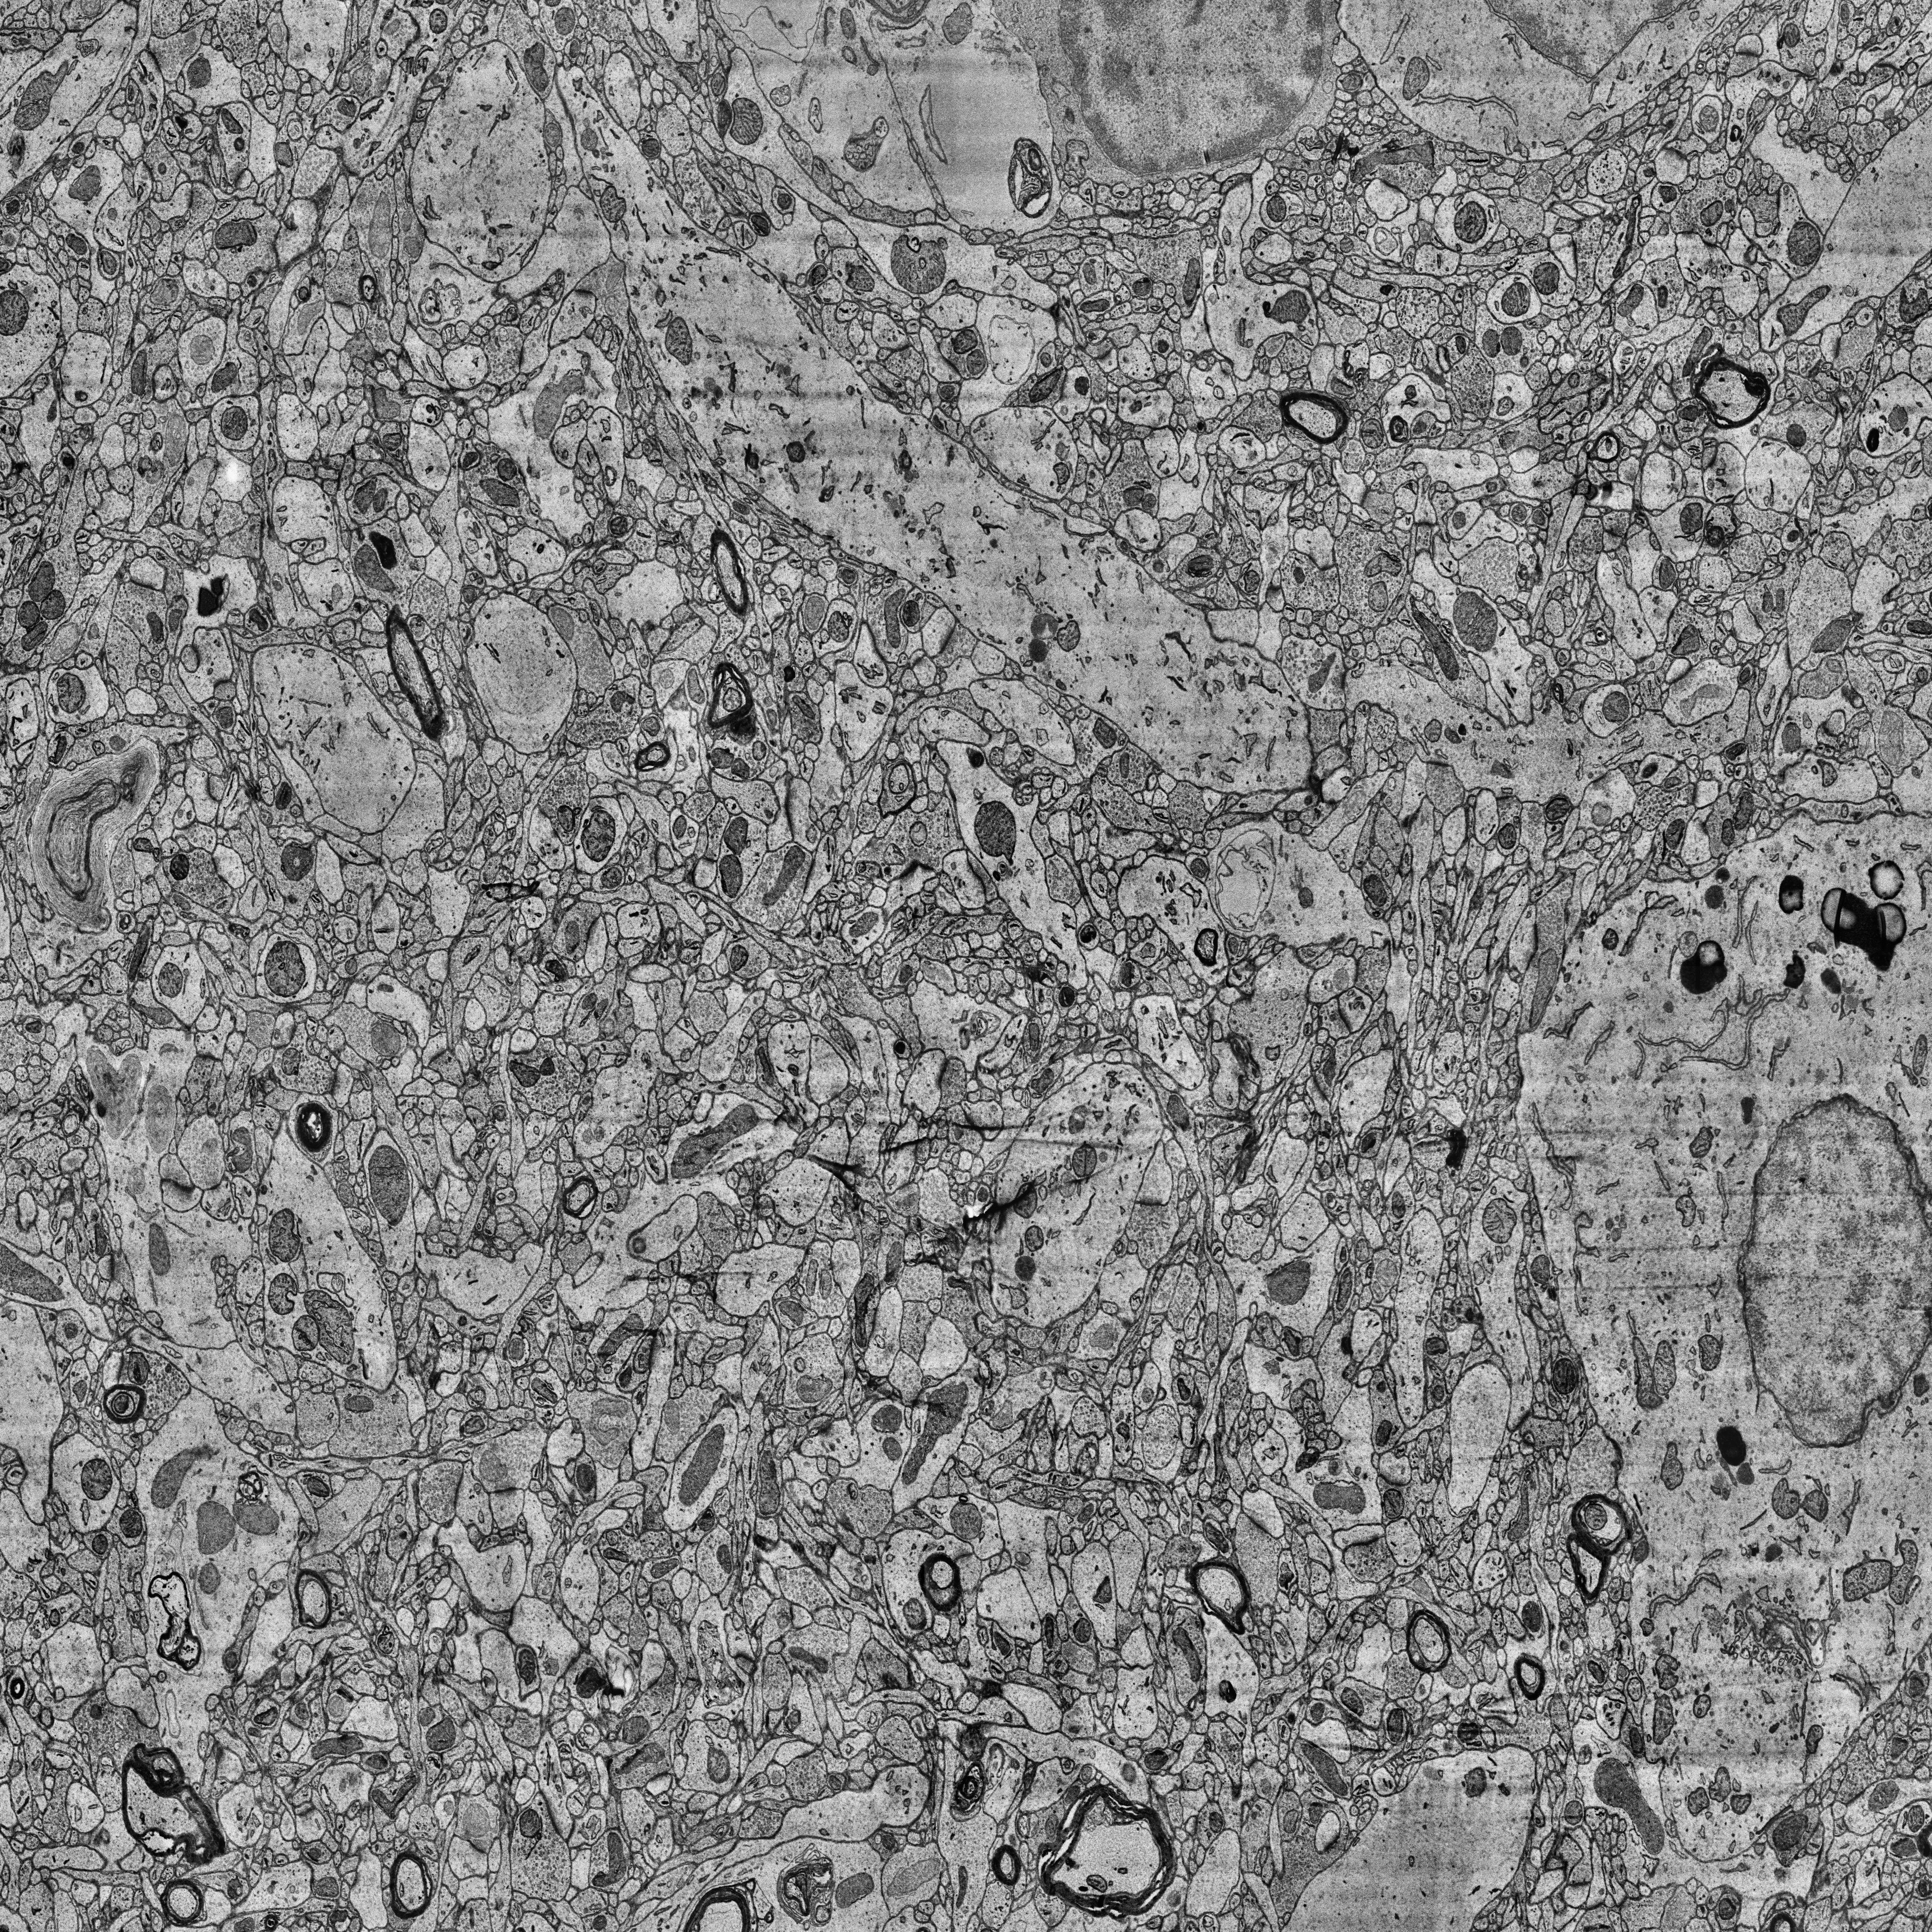
Electron microscopy slice of human cortex tissue
Slice depth (z): 211
Mitochondria instances in slice: 469